Interaction volume radius: 5 \u00c5
Interaction volume height: 30 \u00c5
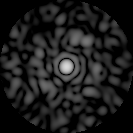
Disorder parameter: 0.8016